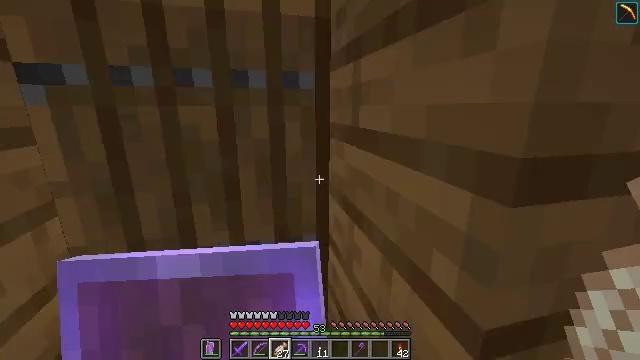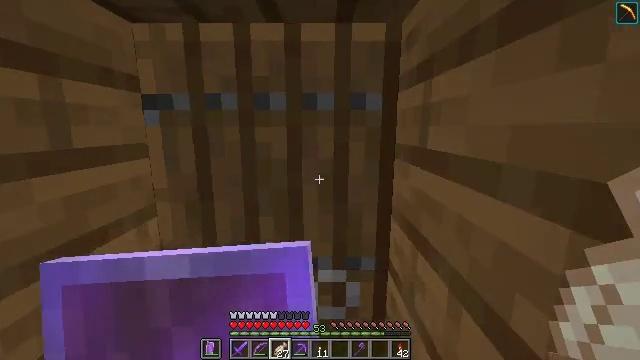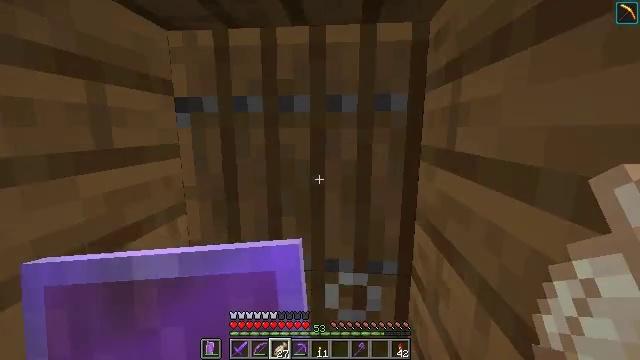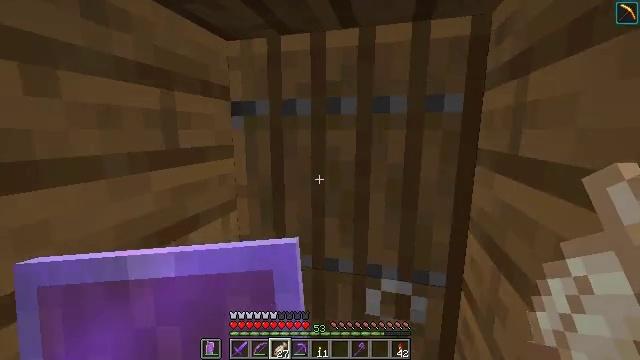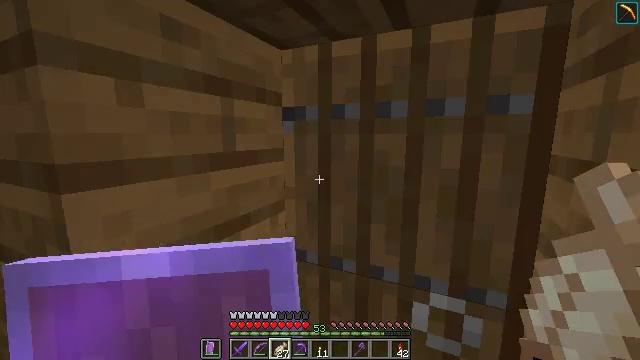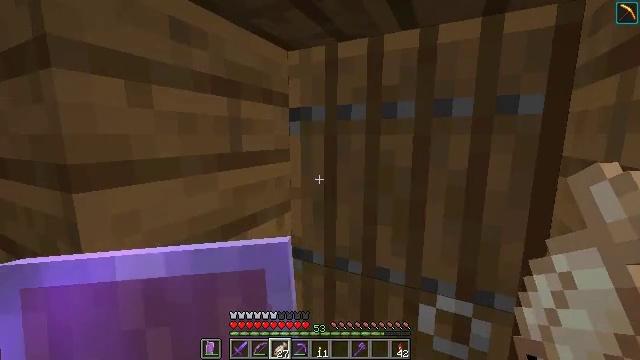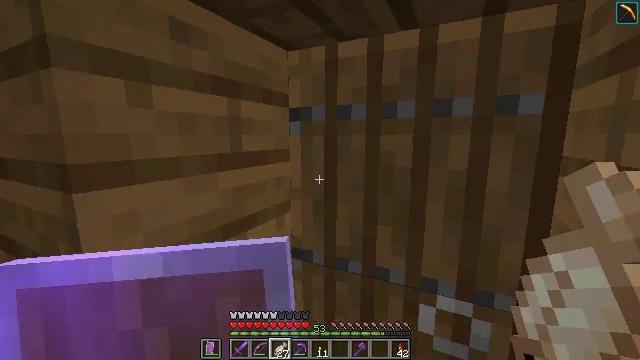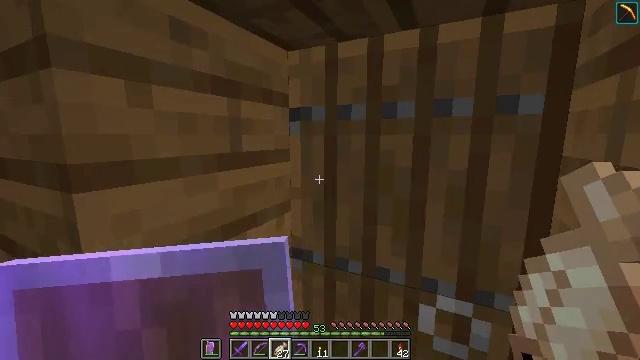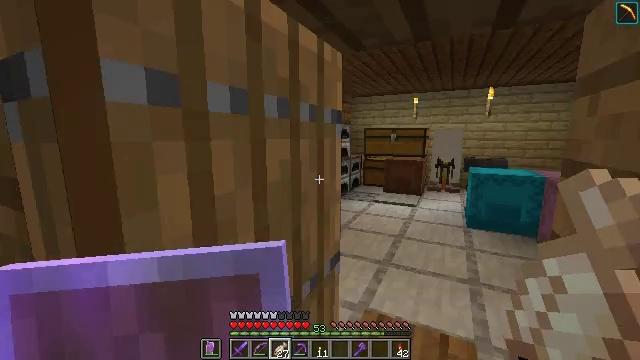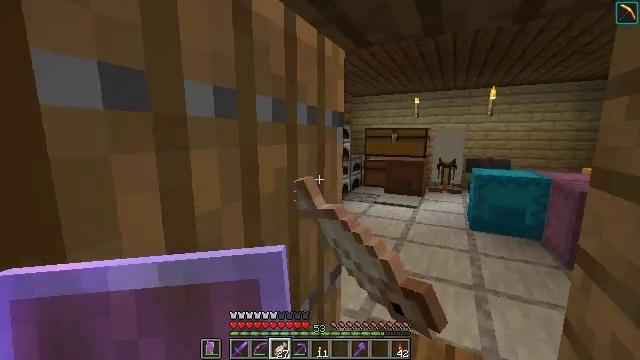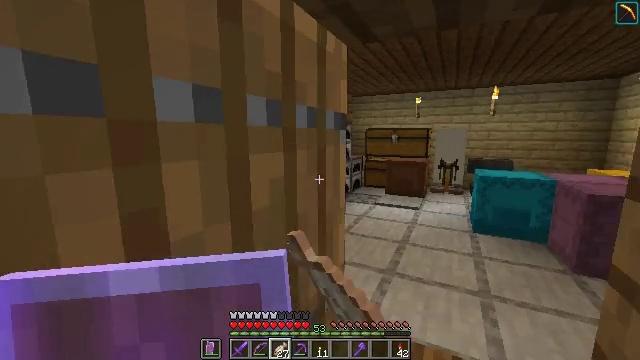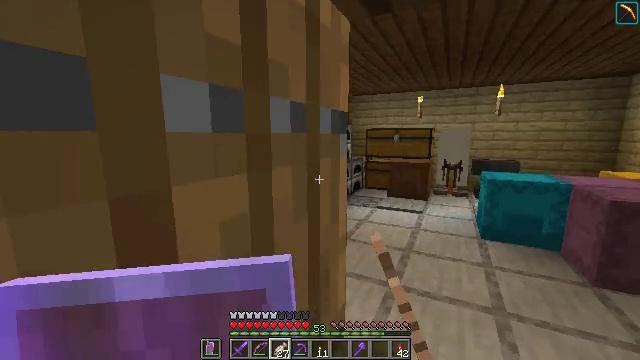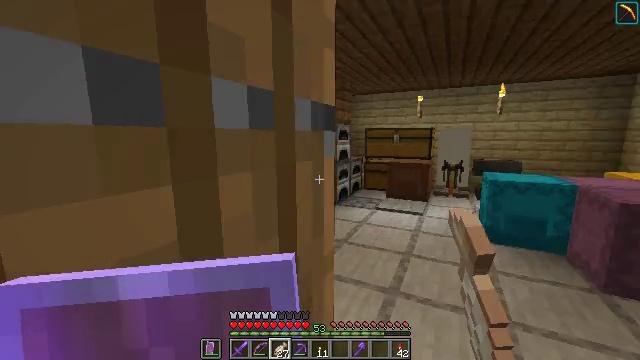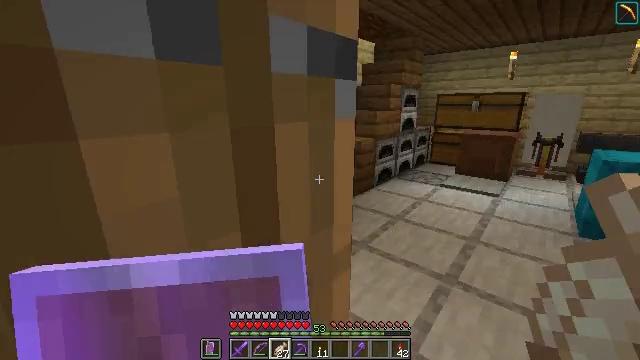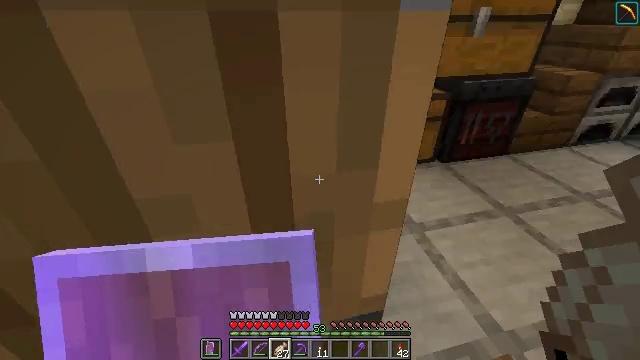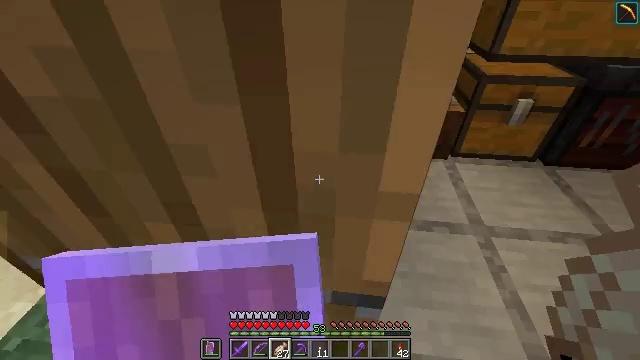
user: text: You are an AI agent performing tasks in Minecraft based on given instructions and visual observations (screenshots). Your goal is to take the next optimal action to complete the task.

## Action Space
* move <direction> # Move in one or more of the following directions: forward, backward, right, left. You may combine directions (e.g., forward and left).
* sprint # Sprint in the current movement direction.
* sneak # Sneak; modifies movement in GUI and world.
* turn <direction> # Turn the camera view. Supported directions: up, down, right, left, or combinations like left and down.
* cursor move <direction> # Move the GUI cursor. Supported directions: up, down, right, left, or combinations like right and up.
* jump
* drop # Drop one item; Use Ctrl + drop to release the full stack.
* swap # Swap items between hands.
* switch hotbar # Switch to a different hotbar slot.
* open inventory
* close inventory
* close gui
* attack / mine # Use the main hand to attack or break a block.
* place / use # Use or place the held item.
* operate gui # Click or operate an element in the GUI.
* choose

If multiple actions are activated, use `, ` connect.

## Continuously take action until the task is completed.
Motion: motion action
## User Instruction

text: Break the warped wart block.
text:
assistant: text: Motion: turn left and up
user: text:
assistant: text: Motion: turn left
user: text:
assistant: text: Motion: turn left
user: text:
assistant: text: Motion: turn left
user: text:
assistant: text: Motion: turn left
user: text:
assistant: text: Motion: no_op
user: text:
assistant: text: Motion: no_op
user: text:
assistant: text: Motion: move forward, use / place
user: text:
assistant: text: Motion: move forward, use / place
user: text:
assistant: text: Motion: move forward, use / place
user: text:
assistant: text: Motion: move forward
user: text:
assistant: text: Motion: move forward
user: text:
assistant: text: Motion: move forward and move right, turn left and down
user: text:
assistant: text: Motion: move forward and move right, turn left and down
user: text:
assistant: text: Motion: move forward and move right, turn left and down
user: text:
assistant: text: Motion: move forward and move right
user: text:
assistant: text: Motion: move forward and move right
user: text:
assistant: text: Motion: move forward and move right
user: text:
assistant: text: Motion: move forward and move right
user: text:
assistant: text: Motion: move forward and move right, turn left and up
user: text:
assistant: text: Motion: no_op
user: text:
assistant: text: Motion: no_op
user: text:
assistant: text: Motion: no_op
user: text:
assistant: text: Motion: turn right
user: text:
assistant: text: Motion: turn right and up
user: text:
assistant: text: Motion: turn right and up
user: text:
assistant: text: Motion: turn right
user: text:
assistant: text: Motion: no_op
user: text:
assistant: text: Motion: use / place
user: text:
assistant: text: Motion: use / place